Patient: sex F, age 68
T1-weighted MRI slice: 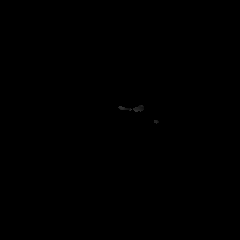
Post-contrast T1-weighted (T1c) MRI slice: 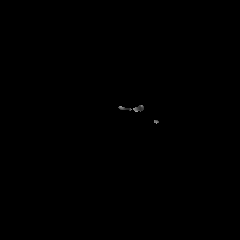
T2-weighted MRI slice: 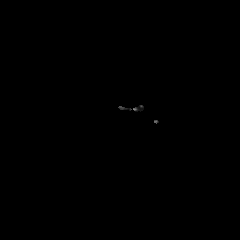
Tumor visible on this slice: no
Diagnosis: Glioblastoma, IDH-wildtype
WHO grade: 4